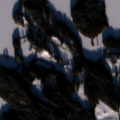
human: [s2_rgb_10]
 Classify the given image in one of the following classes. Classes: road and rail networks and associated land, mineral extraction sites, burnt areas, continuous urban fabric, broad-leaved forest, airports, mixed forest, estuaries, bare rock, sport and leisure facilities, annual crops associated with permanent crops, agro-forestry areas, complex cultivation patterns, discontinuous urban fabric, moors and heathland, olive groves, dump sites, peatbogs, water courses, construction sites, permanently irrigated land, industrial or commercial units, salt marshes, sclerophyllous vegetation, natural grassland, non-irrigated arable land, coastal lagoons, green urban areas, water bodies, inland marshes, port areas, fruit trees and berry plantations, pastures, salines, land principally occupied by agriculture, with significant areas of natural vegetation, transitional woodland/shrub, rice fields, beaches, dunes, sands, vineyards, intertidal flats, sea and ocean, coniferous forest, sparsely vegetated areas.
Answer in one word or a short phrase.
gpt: land principally occupied by agriculture, with significant areas of natural vegetation, coniferous forest, mixed forest, water bodies